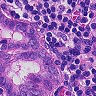
Metastatic tissue present: yes